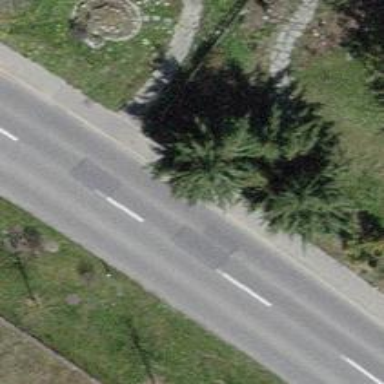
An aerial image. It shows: Asphalt sidewalk.